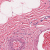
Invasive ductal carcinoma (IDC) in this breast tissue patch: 0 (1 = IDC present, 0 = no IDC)